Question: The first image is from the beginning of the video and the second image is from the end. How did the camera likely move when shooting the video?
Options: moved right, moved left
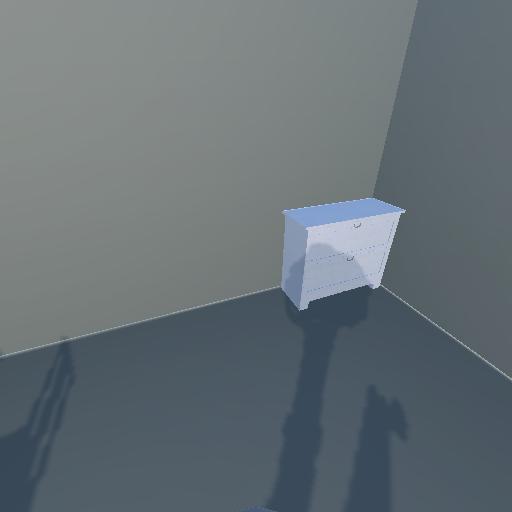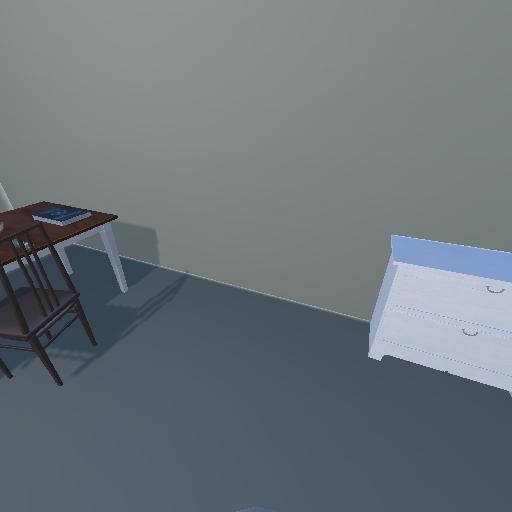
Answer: moved right